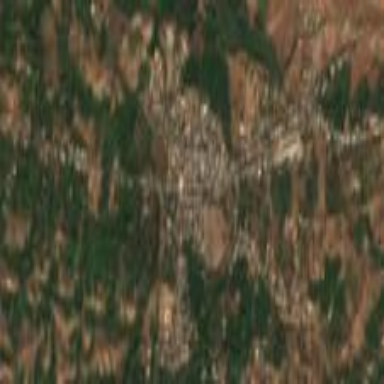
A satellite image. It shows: Town.